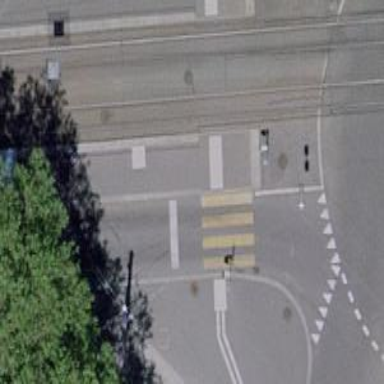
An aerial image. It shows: Raised kerb.